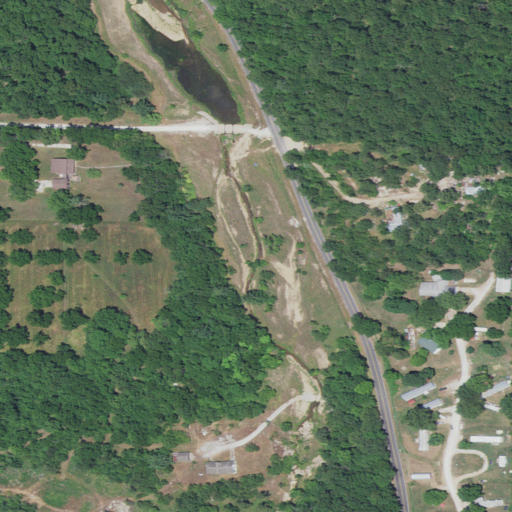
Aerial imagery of valley in Missouri named Tanyard Hollow containing deciduous forest, open development, pasture, barren land, low intensity development, grassland, and medium intensity development